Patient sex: F
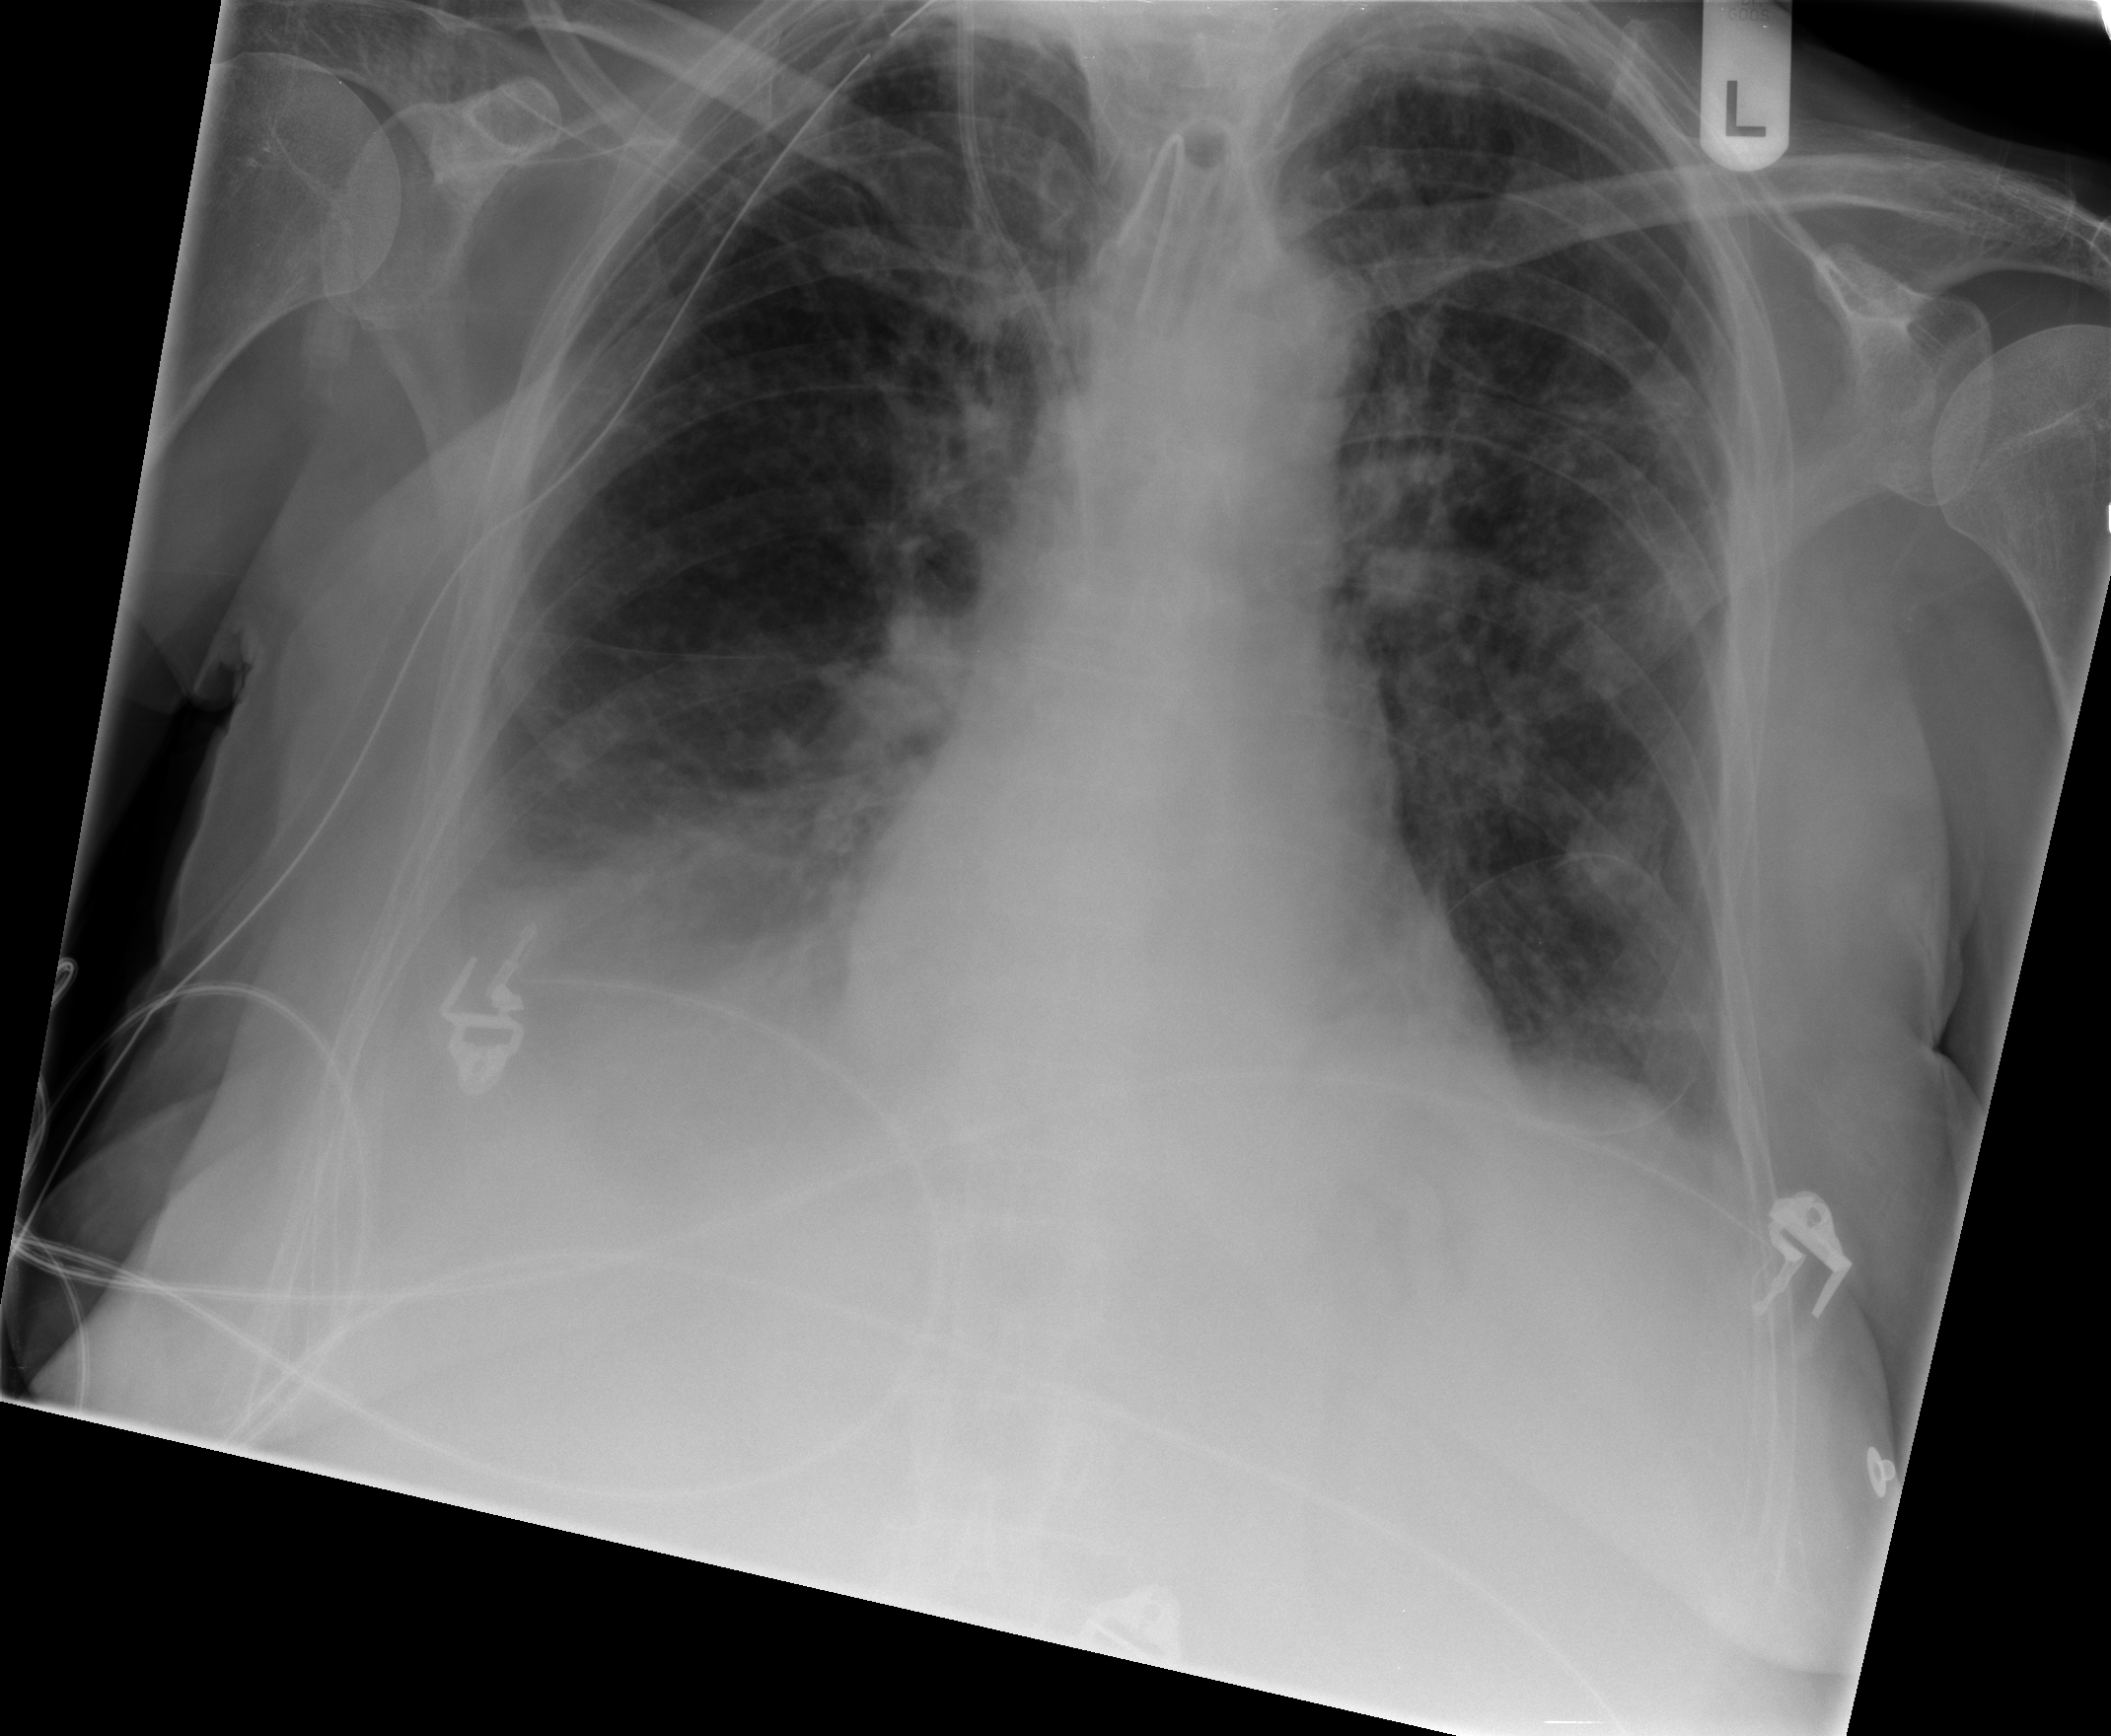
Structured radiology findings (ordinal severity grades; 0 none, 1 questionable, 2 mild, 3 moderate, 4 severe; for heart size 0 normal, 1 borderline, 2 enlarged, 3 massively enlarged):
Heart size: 0
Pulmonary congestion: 1
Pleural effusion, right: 3
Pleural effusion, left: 2
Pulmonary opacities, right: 0
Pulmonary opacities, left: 0
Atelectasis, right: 3
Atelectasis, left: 3